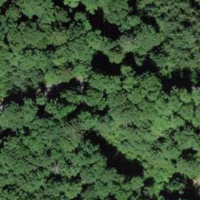
EUNIS habitat code: 44
Species observed at this site:
Lamium galeobdolon
Nemobius sylvestris